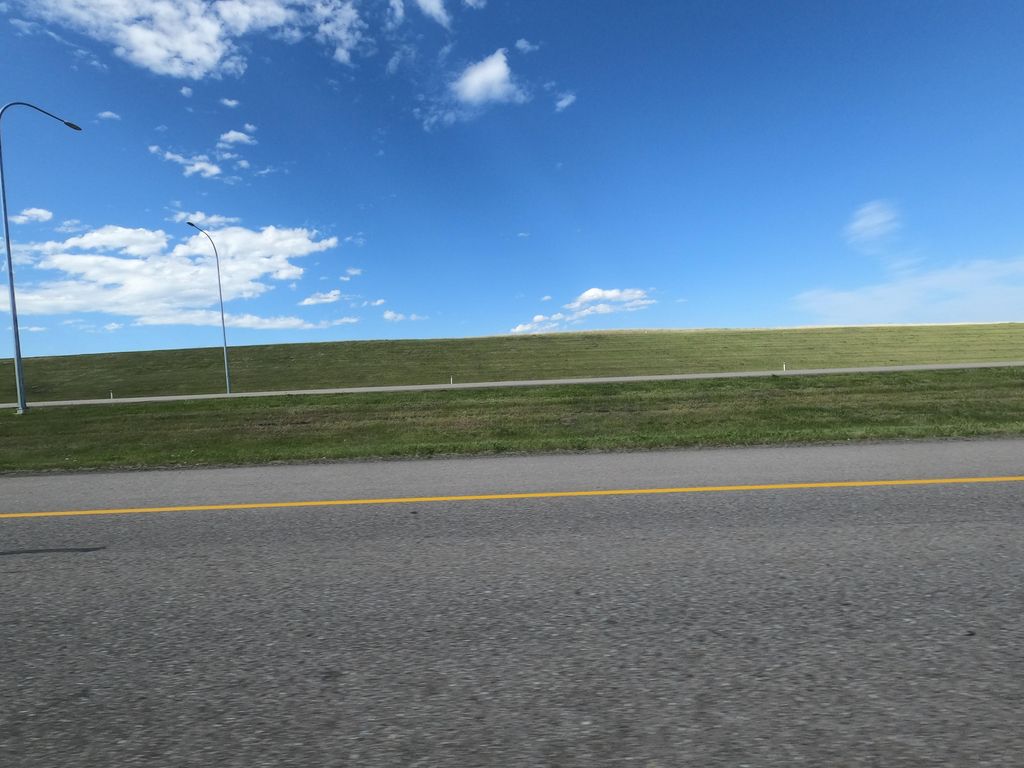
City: calgary